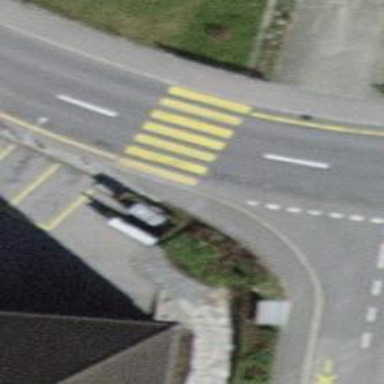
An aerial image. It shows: Uncontrolled zebra crossing with notable zebra markings.